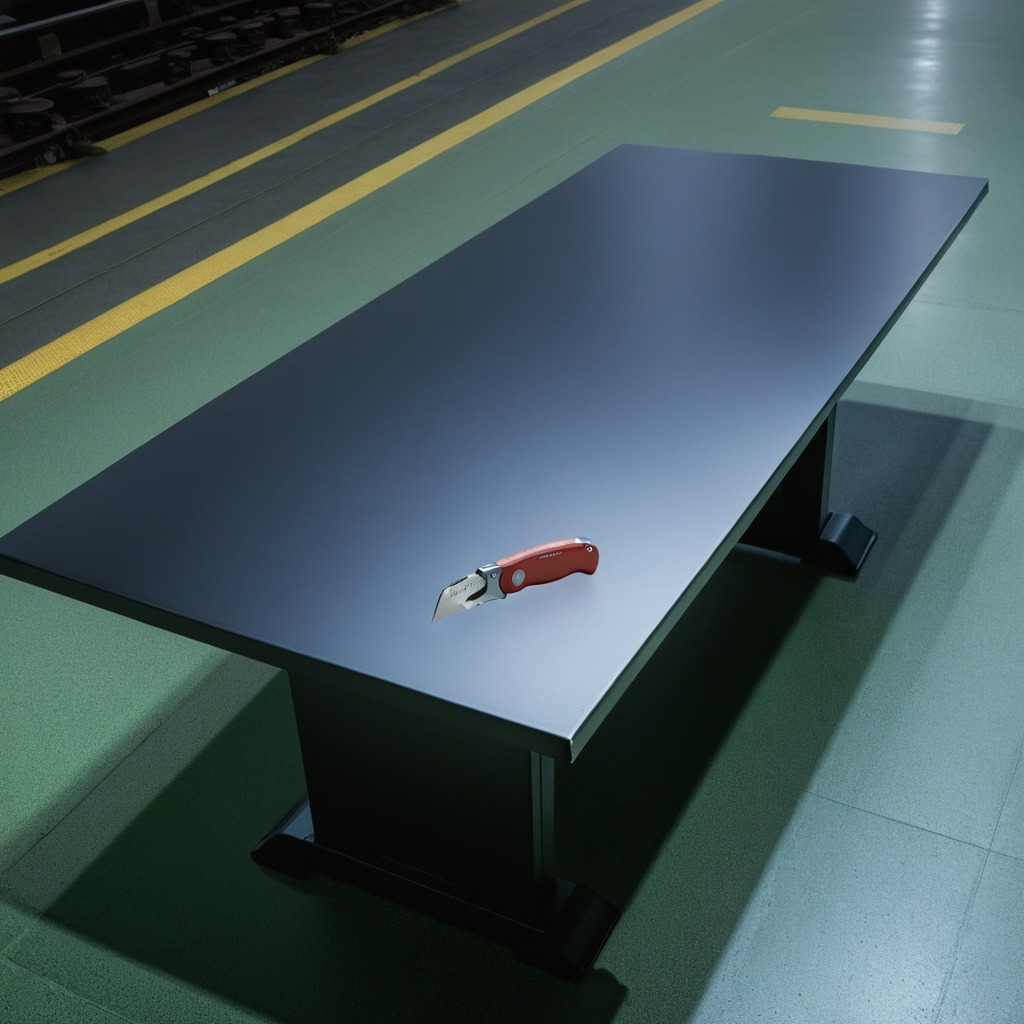
A utility knife lies on the table in the railway signal maintenance room.